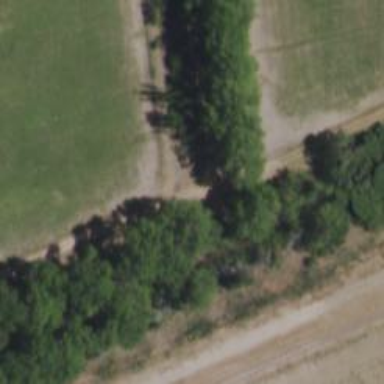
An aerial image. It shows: Track road bordered by cutline.